Chest X-ray. View position: PA
Patient age: 70
Patient sex: M
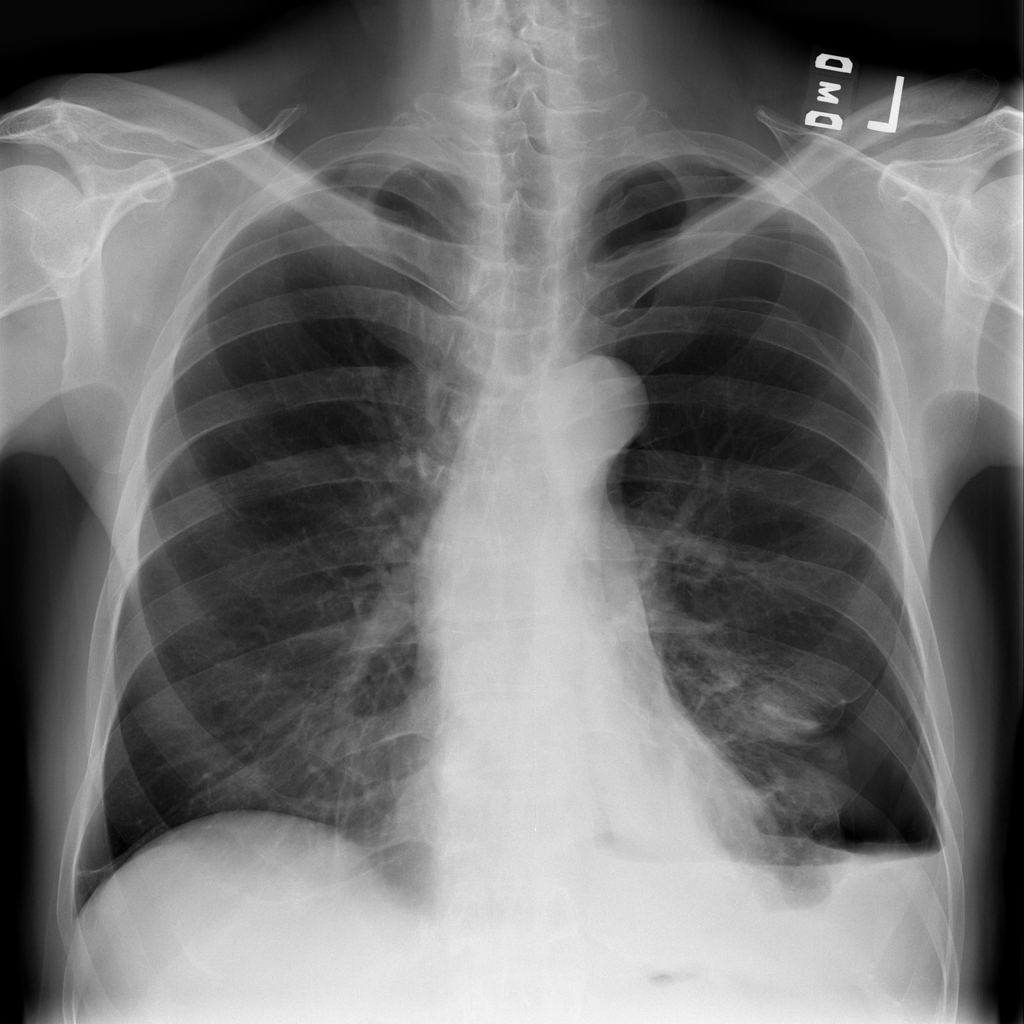
Finding: Pneumothorax